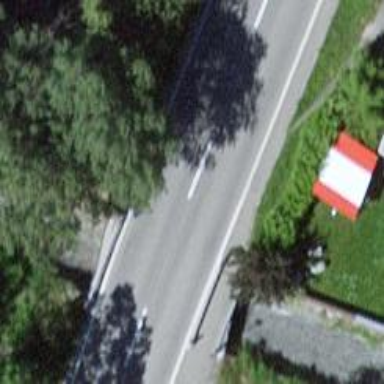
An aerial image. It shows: Asphalt bridge over primary highway with no sidewalk.